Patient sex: F
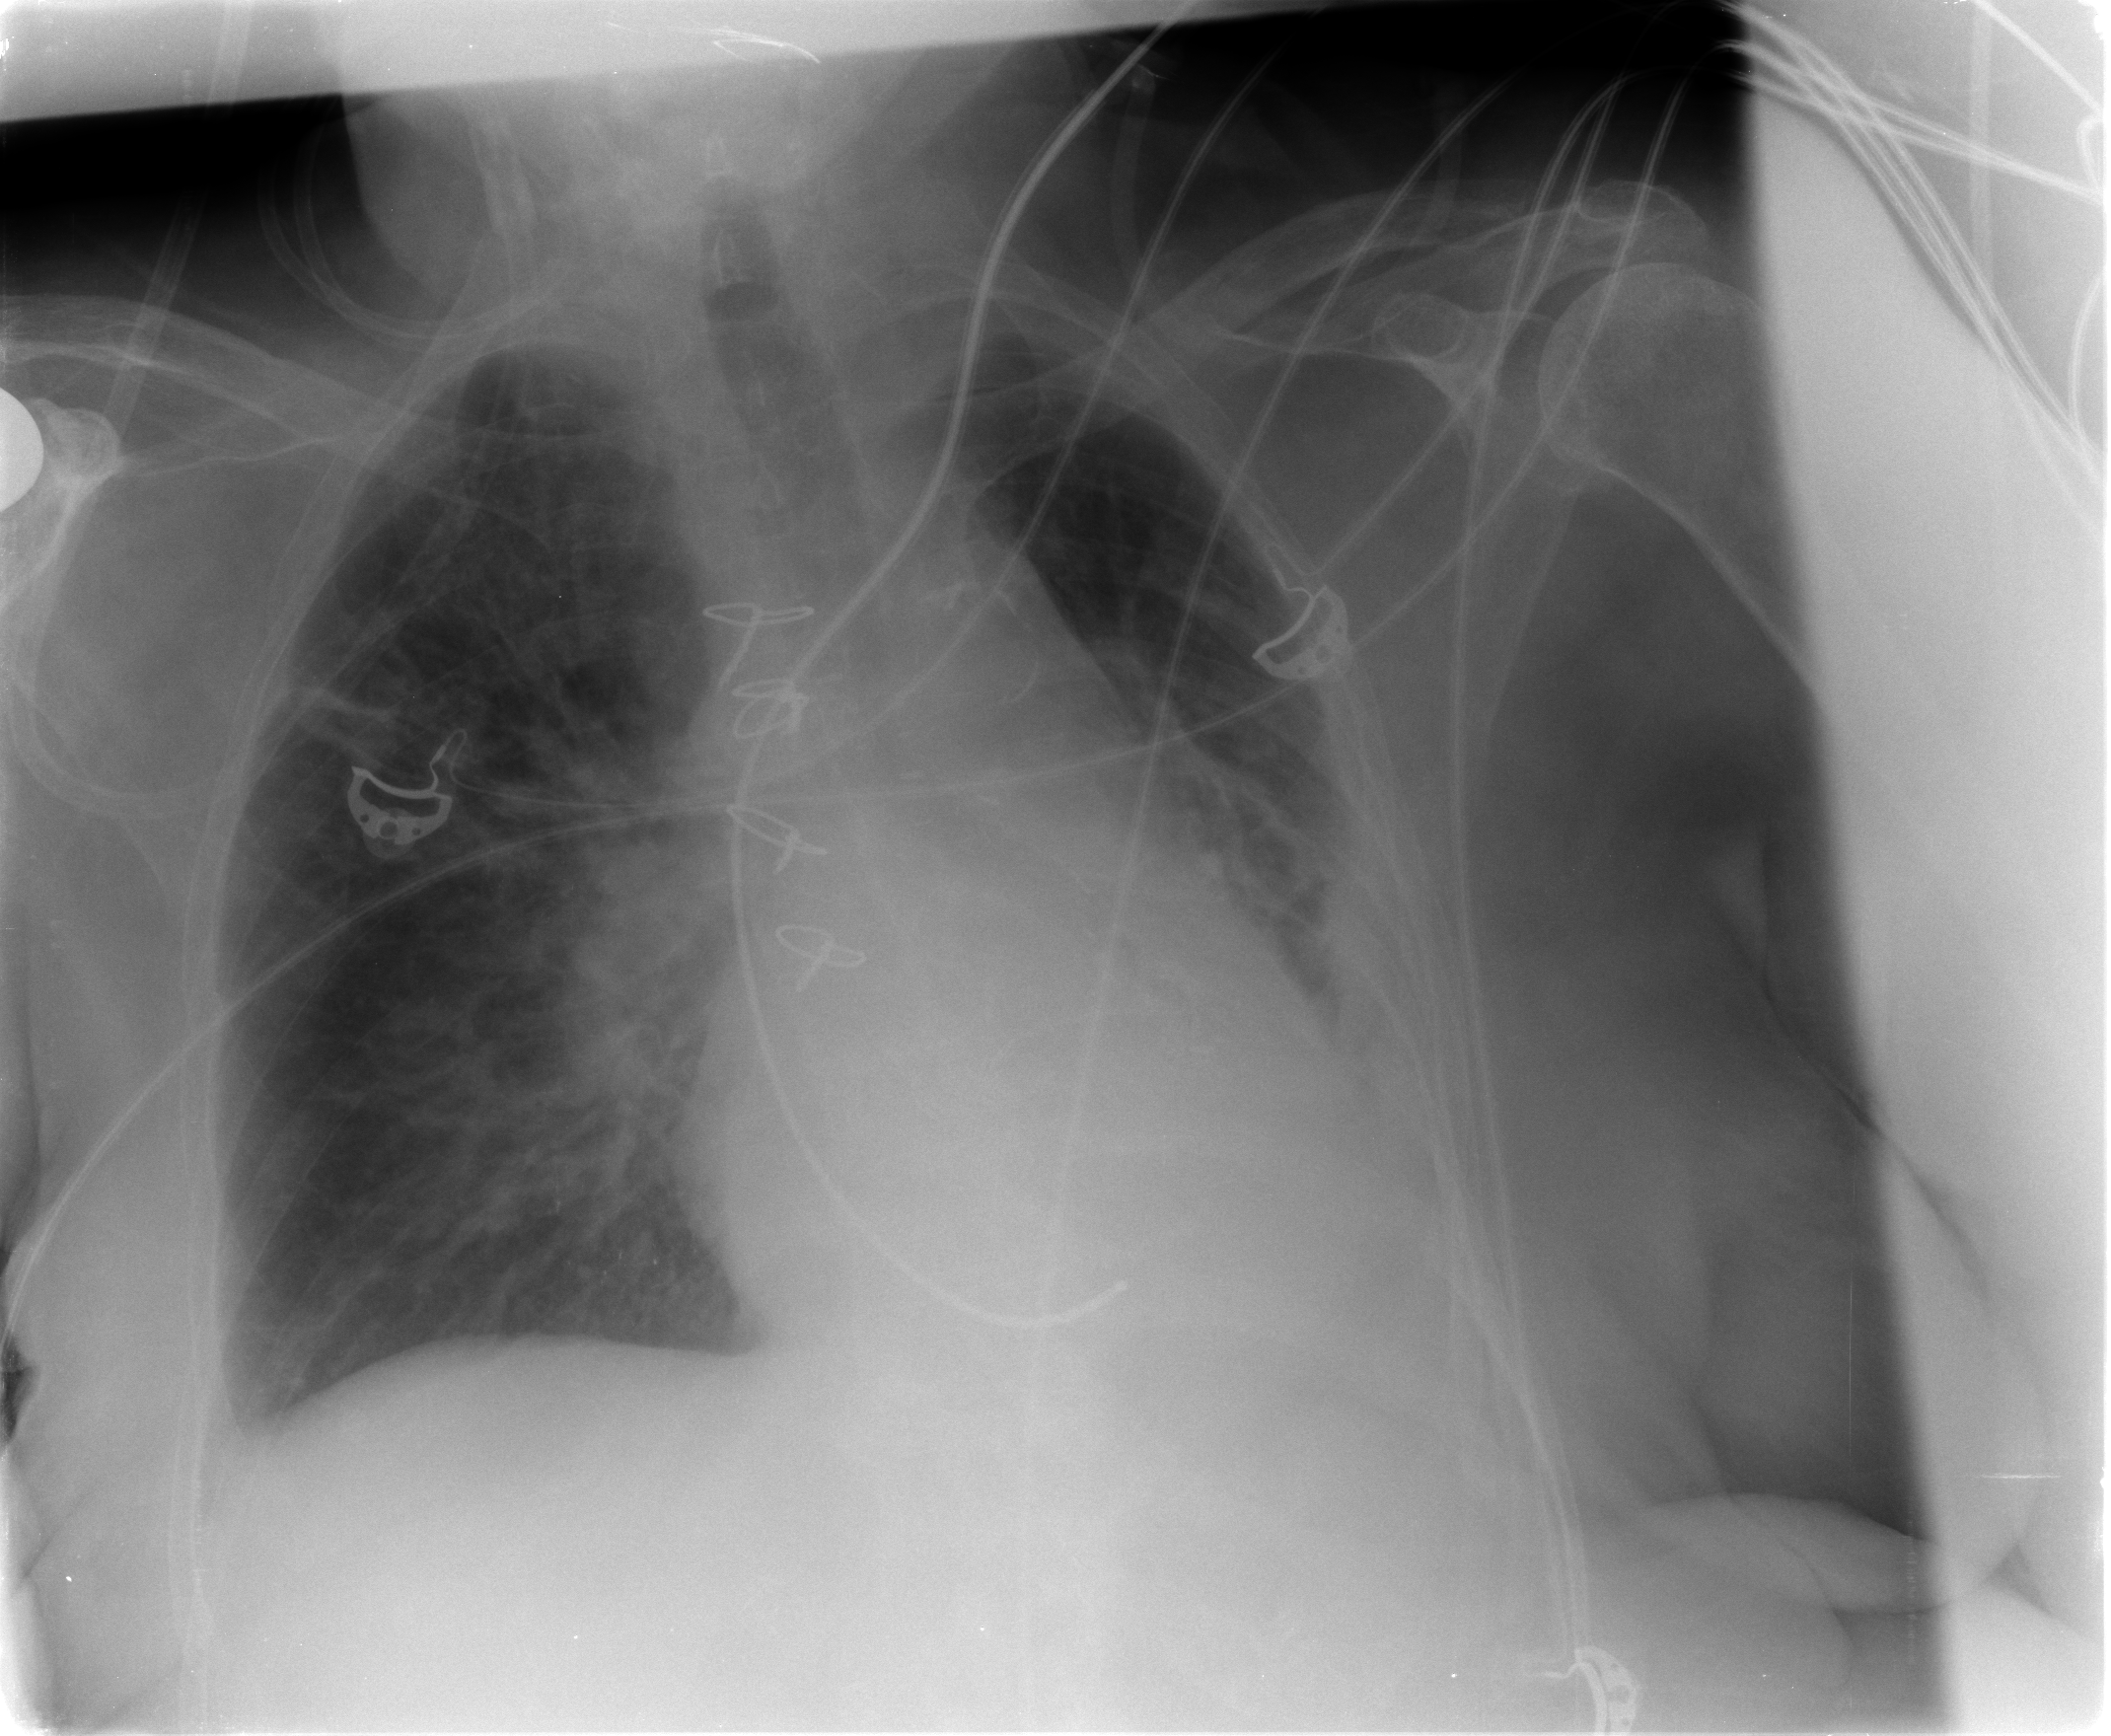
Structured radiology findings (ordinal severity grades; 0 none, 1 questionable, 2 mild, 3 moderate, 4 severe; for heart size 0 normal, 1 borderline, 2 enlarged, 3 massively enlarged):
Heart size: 2
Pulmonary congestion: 2
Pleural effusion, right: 0
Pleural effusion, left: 2
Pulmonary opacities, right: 0
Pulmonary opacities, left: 0
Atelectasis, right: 0
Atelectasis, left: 2